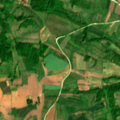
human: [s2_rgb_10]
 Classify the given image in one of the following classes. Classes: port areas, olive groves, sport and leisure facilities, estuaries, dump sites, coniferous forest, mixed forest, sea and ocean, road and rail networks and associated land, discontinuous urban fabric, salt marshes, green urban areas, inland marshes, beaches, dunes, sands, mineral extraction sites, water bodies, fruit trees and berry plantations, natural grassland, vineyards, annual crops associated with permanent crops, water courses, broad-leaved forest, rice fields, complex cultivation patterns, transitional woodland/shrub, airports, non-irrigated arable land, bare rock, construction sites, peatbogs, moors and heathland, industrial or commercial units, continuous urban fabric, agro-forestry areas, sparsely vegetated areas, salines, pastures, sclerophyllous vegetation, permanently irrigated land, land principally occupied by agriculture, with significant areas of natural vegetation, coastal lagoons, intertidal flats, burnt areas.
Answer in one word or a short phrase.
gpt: non-irrigated arable land, complex cultivation patterns, land principally occupied by agriculture, with significant areas of natural vegetation, broad-leaved forest